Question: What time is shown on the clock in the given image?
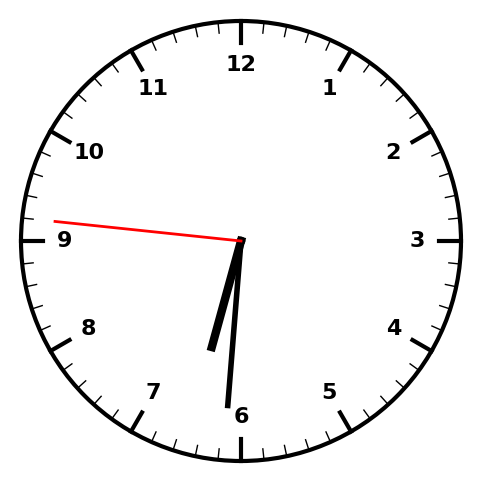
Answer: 06:30:46